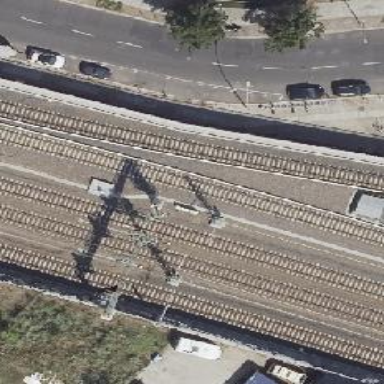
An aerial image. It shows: Railway signal.